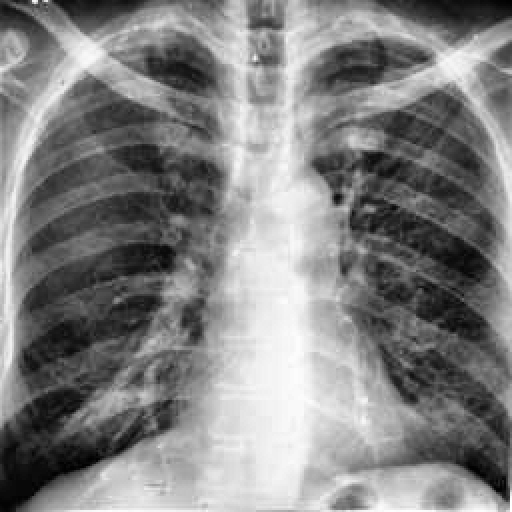
Finding: TUBERCULOSIS